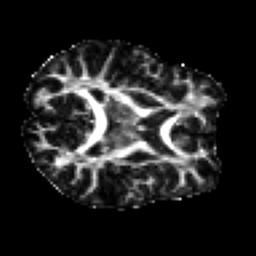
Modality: FA
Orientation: axial
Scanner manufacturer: siemens
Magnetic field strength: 3 T
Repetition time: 7.8 s
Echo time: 0.09 s